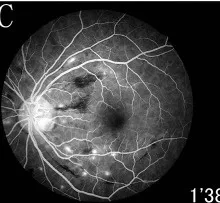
Fundus photograph, FFA and SD-OCT of the left eye. (C-F) FFA showed multifocal sites of patchy hyperfluorescence in the early phase, with leakage during the entire imaging process describing elschnig spots, and blockage from the cotton wool spots.
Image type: ophthalmic_imaging (ophthalmic_angiography)